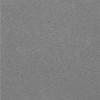
Atmospheric dust classification: dusty